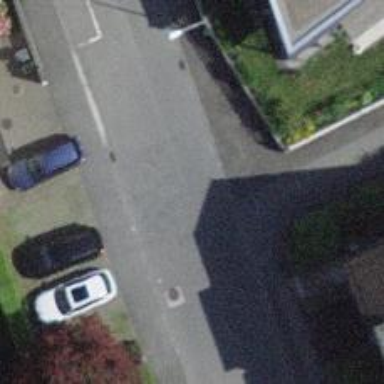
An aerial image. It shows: Residential road with separate sidewalks on both sides. The road surface is asphalt.